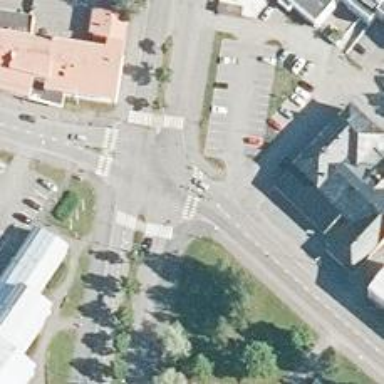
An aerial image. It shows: Cycleway with asphalt surface. There is zebra crossing with island in the middle.